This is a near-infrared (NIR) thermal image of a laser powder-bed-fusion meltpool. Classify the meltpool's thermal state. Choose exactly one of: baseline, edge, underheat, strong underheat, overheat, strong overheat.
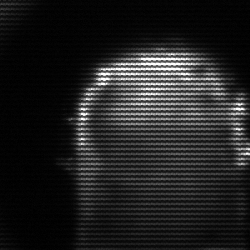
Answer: baseline